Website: bh-photo
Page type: receipt
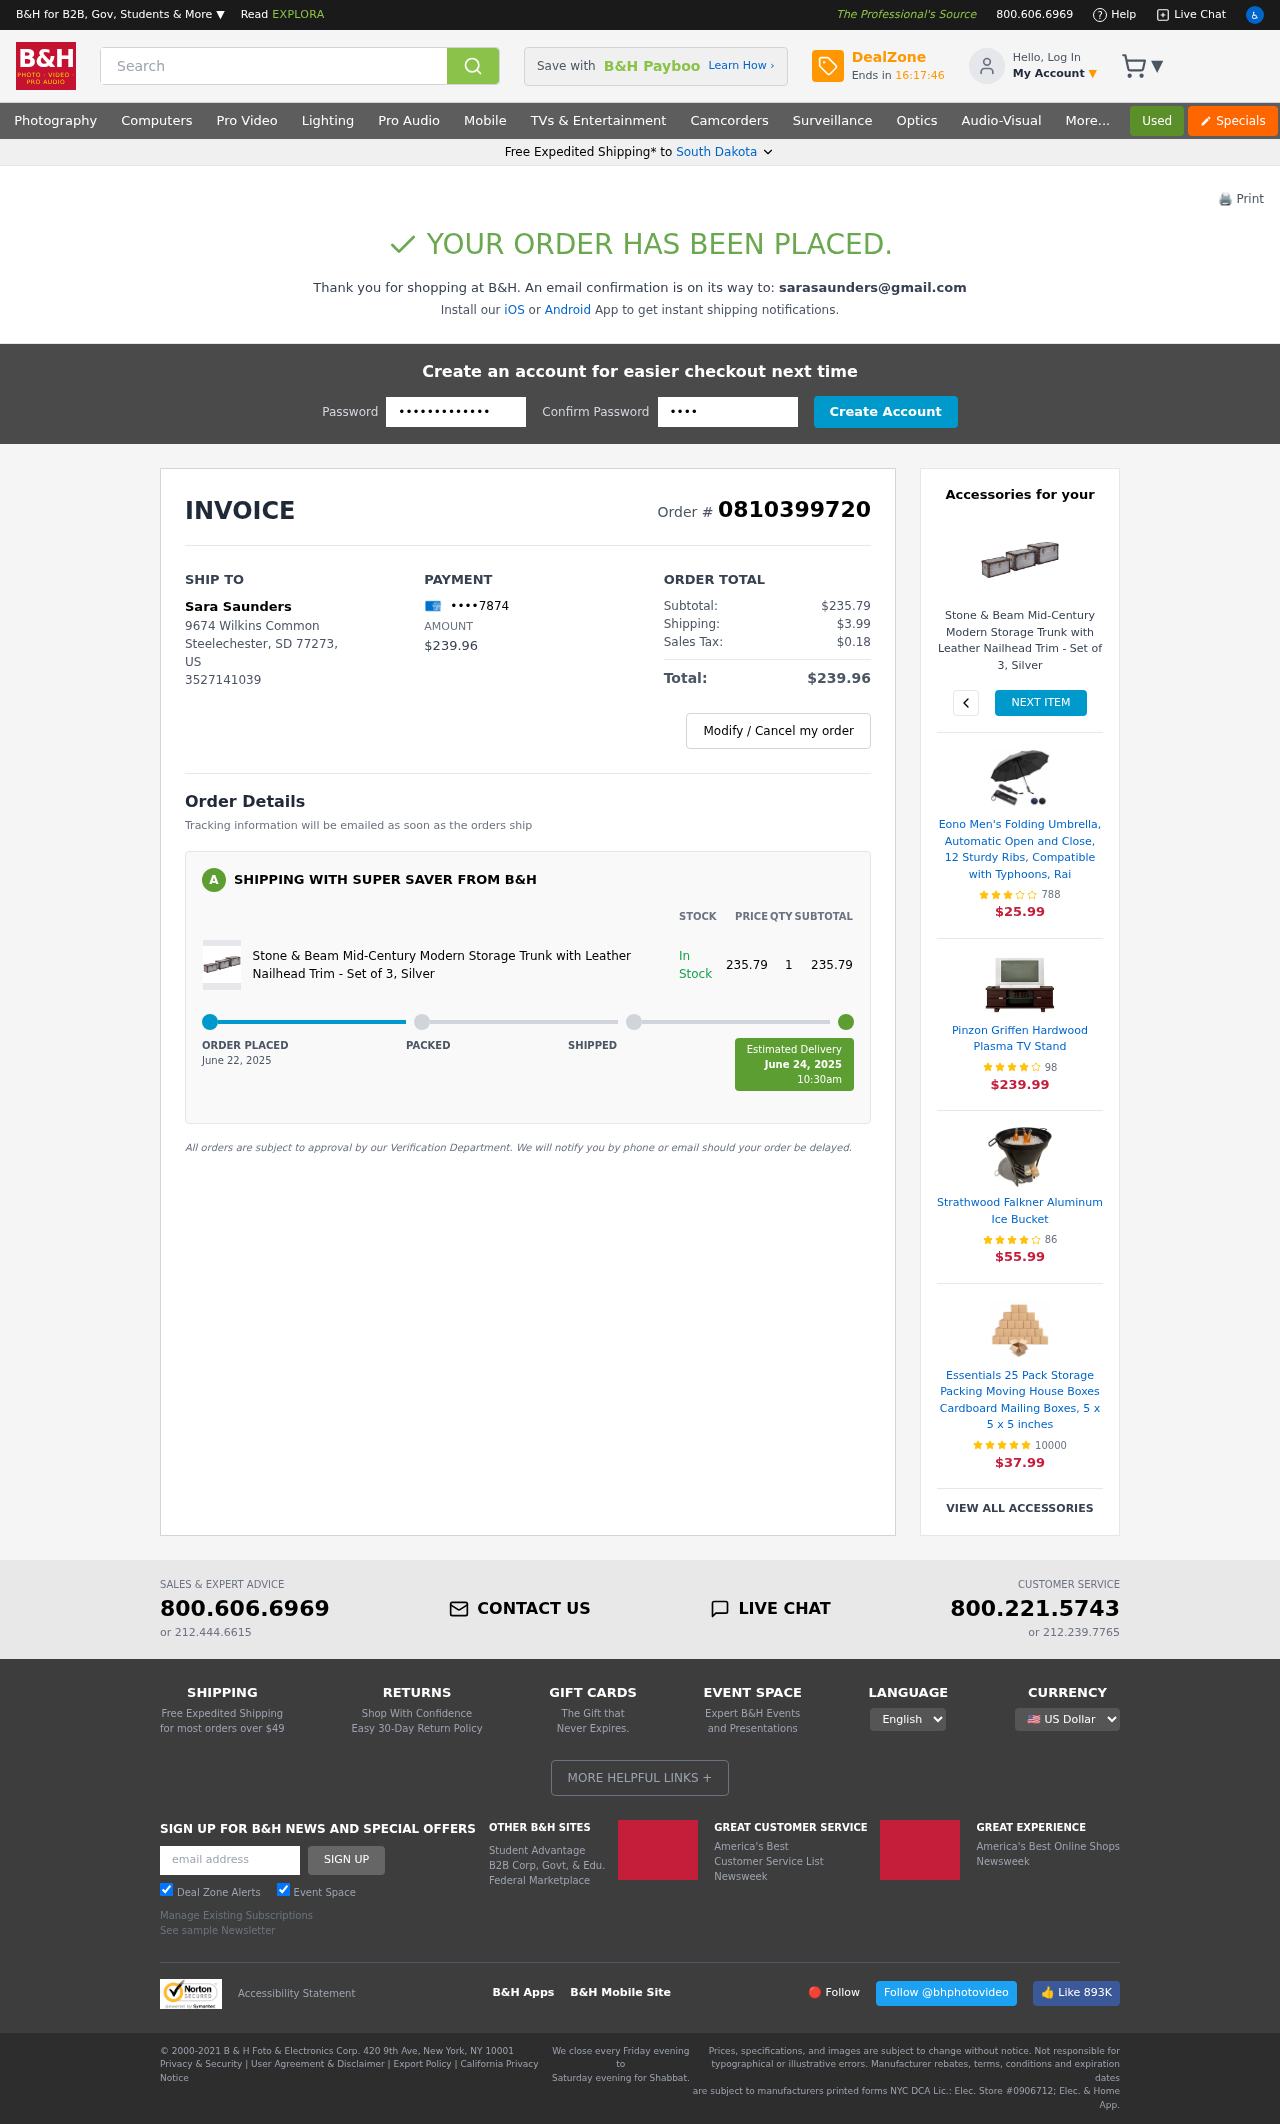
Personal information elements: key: PII_CARD_LAST4
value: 7874
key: PII_CITY
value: Steelechester
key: PII_EMAIL
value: sarasaunders@gmail.com
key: PII_FULLNAME
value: Sara Saunders
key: PII_PHONE
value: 3527141039
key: PII_POSTCODE
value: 77273
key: PII_STATE
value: South Dakota
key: PII_STATE_ABBR
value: SD
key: PII_STREET
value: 9674 Wilkins Common
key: PII_COUNTRY_CODE
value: US
Product elements: key: PRODUCT1_NAME
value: Stone & Beam Mid-Century Modern Storage Trunk with Leather Nailhead Trim - Set of 3, Silver
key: PRODUCT1_PRICE
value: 235.79
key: PRODUCT1_QUANTITY
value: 1
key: PRODUCT1_NAME2
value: Stone & Beam Mid-Century Modern Storage Trunk with Leather Nailhead Trim - Set of 3, Silver
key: PRODUCT2_NAME
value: Eono Men's Folding Umbrella, Automatic Open and Close, 12 Sturdy Ribs, Compatible with Typhoons, Rai
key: PRODUCT2_NUM_RATINGS
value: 788
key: PRODUCT2_PRICE
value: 25.99
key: PRODUCT3_NAME
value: Pinzon Griffen Hardwood Plasma TV Stand
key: PRODUCT3_NUM_RATINGS
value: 98
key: PRODUCT3_PRICE
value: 239.99
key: PRODUCT4_NAME
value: Strathwood Falkner Aluminum Ice Bucket
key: PRODUCT4_NUM_RATINGS
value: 86
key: PRODUCT4_PRICE
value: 55.99
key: PRODUCT5_NAME
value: Essentials 25 Pack Storage Packing Moving House Boxes Cardboard Mailing Boxes, 5 x 5 x 5 inches
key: PRODUCT5_NUM_RATINGS
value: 10000
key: PRODUCT5_PRICE
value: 37.99
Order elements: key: ORDER_ID
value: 0810399720
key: ORDER_TOTAL
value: $239.96
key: ORDER_SUBTOTAL
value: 235.79
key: ORDER_SUBTOTAL
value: $235.79
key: ORDER_SHIPPING_COST
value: $3.99
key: ORDER_TAX
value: $0.18
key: ORDER_DATE
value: June 22, 2025
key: ORDER_DELIVERY_DATE
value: June 24, 2025
Search elements: key: HEADER_SEARCH
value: Search